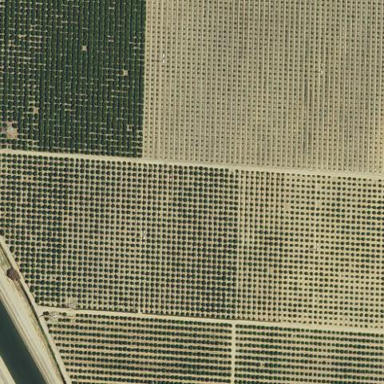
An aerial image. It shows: Orange orchard with rows of orange trees.